Question: I am trying to get text from a .txt file, with Javascript. I am trying to test my code by using an alert statement to display the text from the file.
I am getting this alert box:

Here is my code:
'''
$(document).ready(function() {
// Obtain services text from .txt file
var text = new XMLHttpRequest();
text.open("GET", "js/servText.txt", true);
text.onreadystatechange = function() {
// Check states 4 = Ready to parse, 200 = found file
if(text.readyState === 4 && text.readyState === 200) {
text = text.responseText;
}
}
alert(text);
text.send(null);
});
'''
I have tried to use JSON.stringify(); but I got an alert box with '{}' and it did not work in Google Chrome.
I also tried to use toString(); and String();
Any help would be great! Thanks -Chris
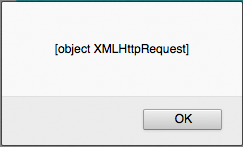
Answer: You need to move your 'alert' statement the callback.:
'''
$(document).ready(function() {
// Obtain services text from .txt file
var text = new XMLHttpRequest();
text.open("GET", "js/servText.txt", true);
text.onreadystatechange = function() {
// Check states 4 = Ready to parse, 200 = found file
if(text.readyState === 4 && text.status === 200) {
alert(text.responseText);
}
}
text.send(null);
});
'''
AJAX calls are, as the name implies, Asynchronous. Your 'alert' gets called , it doesn't wait for the AJAX request to complete.
Asynchronousness can be quite a mind boggle. Your code doesn't run from top to bottom but rather you have to look at the events. Where does an event start? what data do I have? etc.